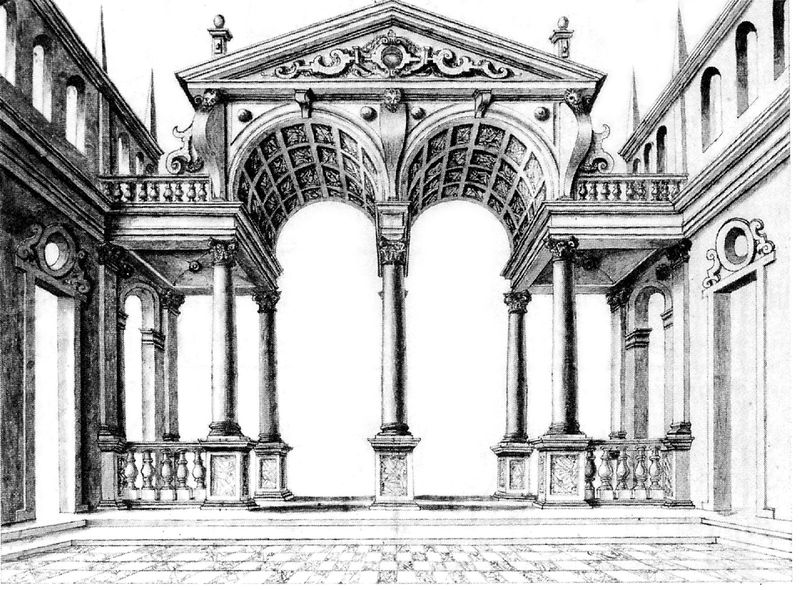
Titel: Perspektive
Künstler: Hans Vredeman de Vries
Institution: Palermo, Galleria Regionale di Palermo
Schlagwörter: flügel, dreieck, fenster, säule, säulen, tür, zeichnung, architektur, sockel, steine, spitzen, renaissance, oval, bogen, perspektive, giebel, hof, platz, detail, geländer, stufen, podest, tor, gewölbe, palast, balustrade, zentralperspektive, schwarzweiß, entwurf, kapitelle, obelisk, plan, ballustrade, kassetten, postament, kapitel, duchgang, zechnung, speier, arwue, arque, inarchitektur, säule+gebälk, postamentz